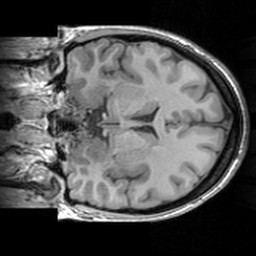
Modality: T1w
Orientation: coronal
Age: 20
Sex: female
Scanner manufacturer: siemens
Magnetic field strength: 3 T
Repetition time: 1.63 s
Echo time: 0.00311 s